Field crop: maize
Growth stage: 1
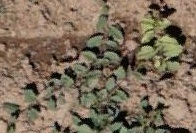
Species: convolvulus